Question: Is there any way to extract song's info (artist and track name) from the iTunes window?

If I just send 'WM_GETTEXT' message to the specified window it gives me "LCD section" text every time:
'''
[DllImport("user32.dll", SetLastError = true)]
public static extern int SendMessage(IntPtr hWnd, int msg, int Param, System.Text.StringBuilder text);
const int WM_GETTEXT = 0x0D;
// ...
System.Text.StringBuilder sb = new System.Text.StringBuilder(255);
int res = SendMessage((IntPtr)0x00030516, WM_GETTEXT, sb.Capacity, sb); // sb contains "LCD section" atm
'''
Is there any way to do it?
Thanks in advance.
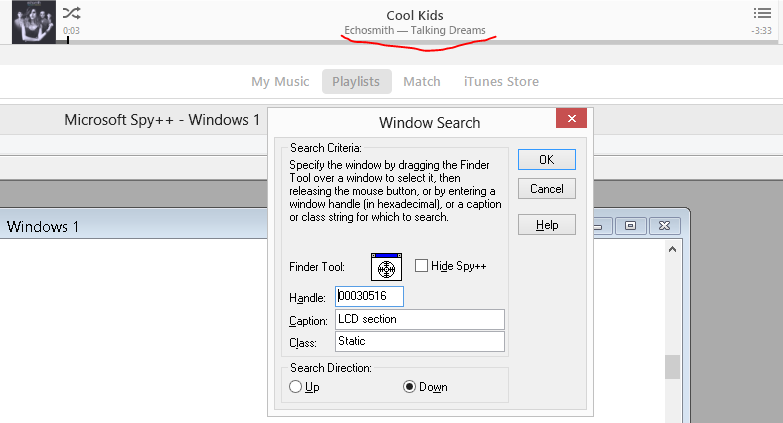
Answer: Apple provides a COM interface for accessing iTunes. You can download the headers from <URL>, and are called "iTunes COM for Windows SDK". Use this instead.
The method you want appears to be 'IiTunes::get_CurrentTrack()'. <URL>.